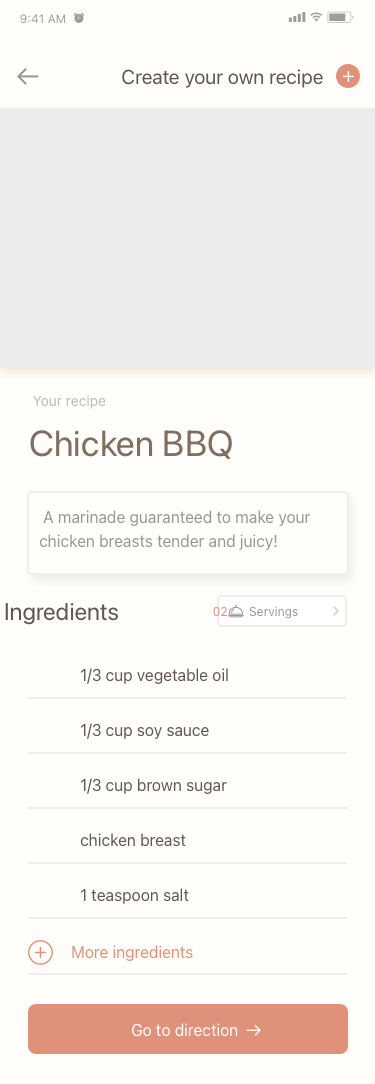
Text in this UI design:
Type something
 A marinade guaranteed to make your chicken breasts tender and juicy!
Chicken BBQ